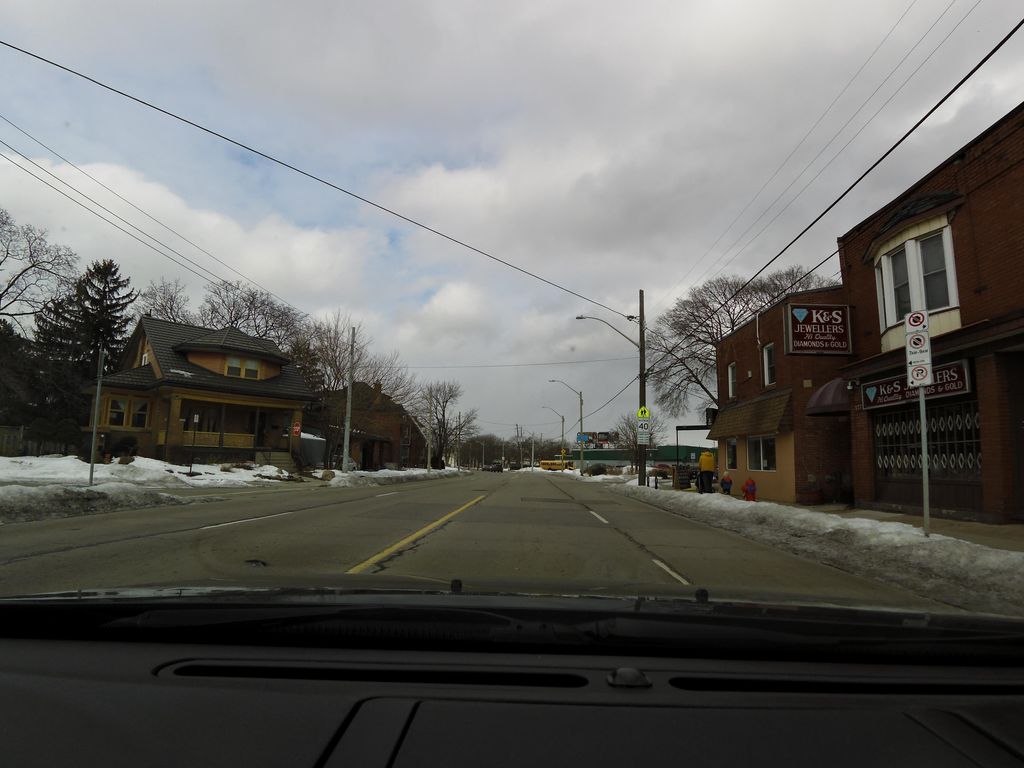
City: hamilton